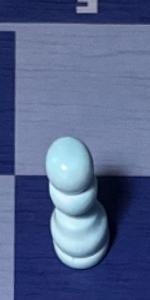
Label: Pawn_White